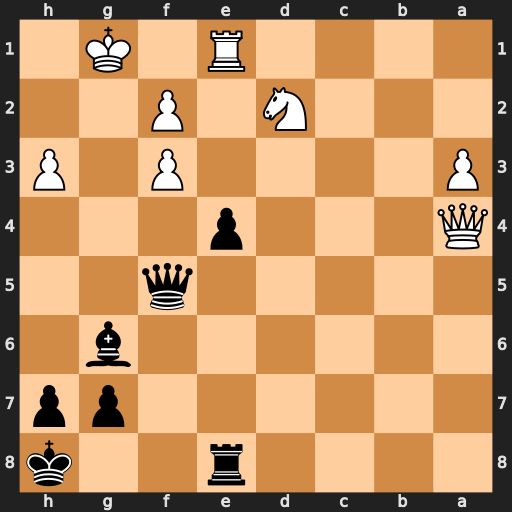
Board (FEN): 4r2k/6pp/6b1/5q2/Q3p3/P4P1P/3N1P2/4R1K1
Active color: b
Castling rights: -
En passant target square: -
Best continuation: Qg5+ Kf1 Qxd2